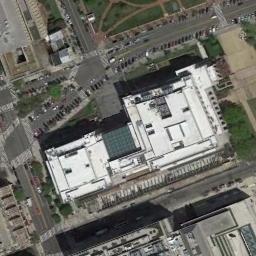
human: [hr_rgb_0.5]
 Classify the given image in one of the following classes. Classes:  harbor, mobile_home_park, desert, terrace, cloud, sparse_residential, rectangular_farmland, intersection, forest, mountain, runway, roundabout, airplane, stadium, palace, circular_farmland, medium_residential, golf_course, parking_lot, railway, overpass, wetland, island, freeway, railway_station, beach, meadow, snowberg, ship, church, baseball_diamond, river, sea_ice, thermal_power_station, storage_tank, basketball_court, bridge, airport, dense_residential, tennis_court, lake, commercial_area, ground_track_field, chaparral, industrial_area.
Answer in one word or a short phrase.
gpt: commercial_area